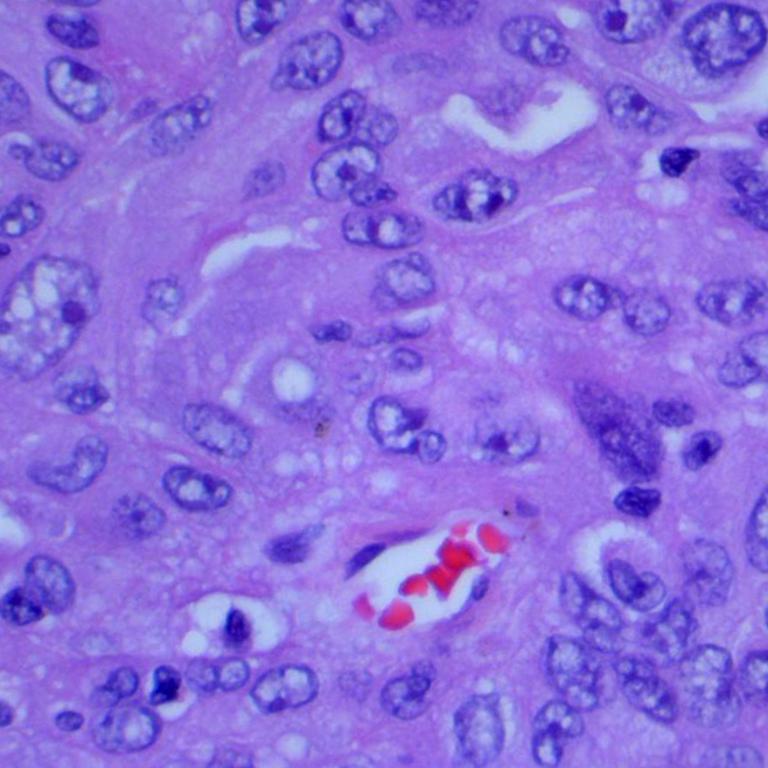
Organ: lung
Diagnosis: adenocarcinomas